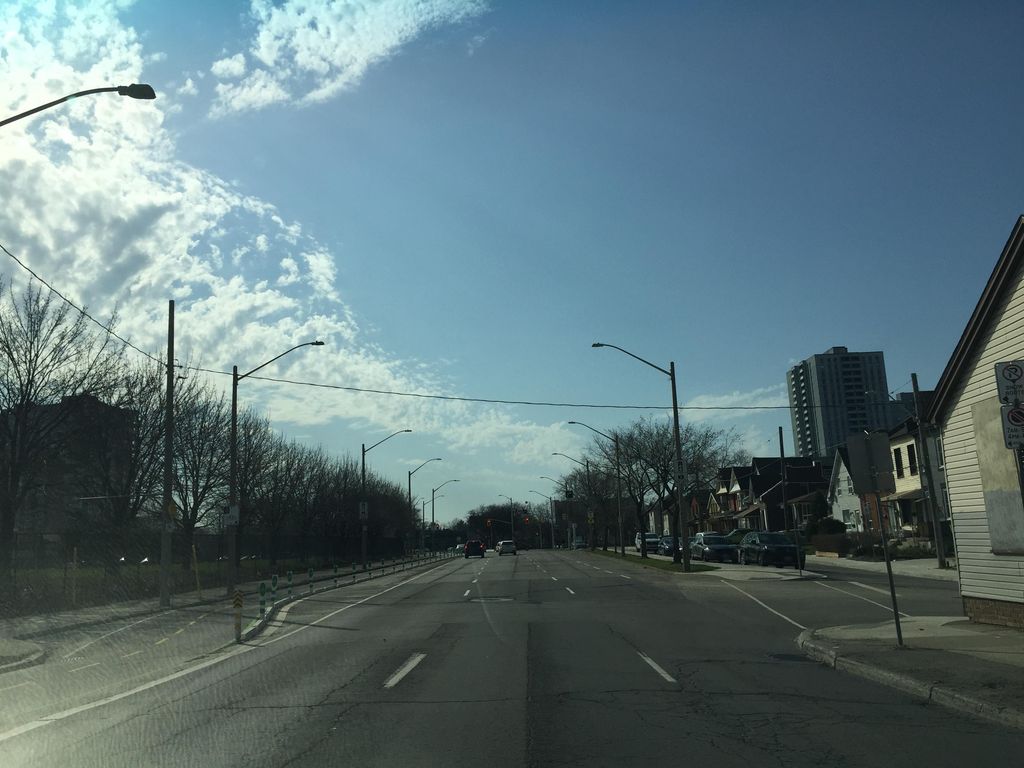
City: hamilton